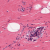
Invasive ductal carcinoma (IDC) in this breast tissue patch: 0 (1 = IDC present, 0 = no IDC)